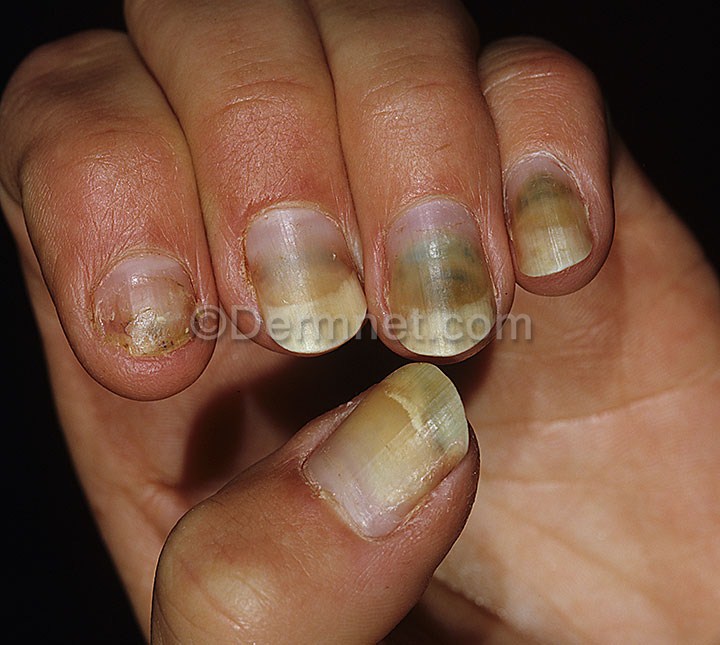
Disease: Nail Fungus and other Nail Disease